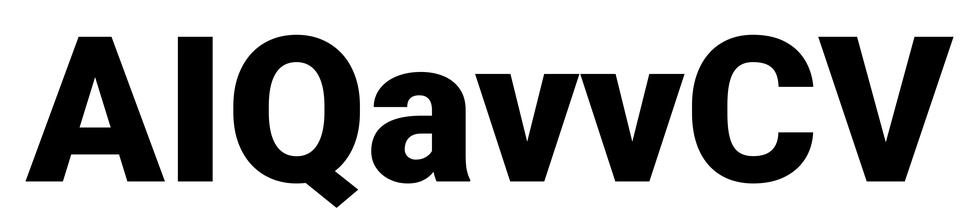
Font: Roboto_Black